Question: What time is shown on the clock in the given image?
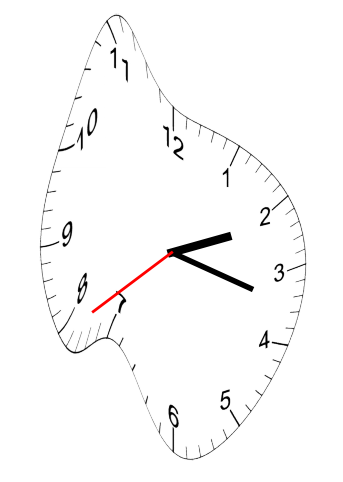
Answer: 02:17:39